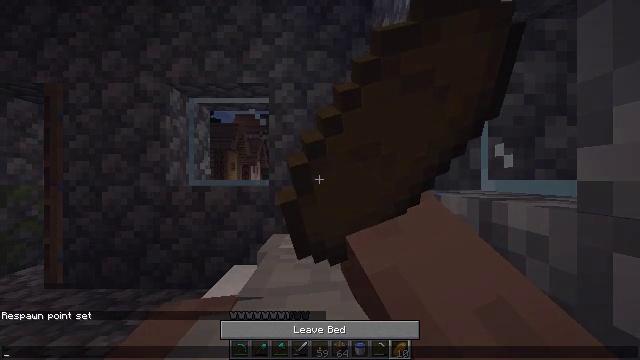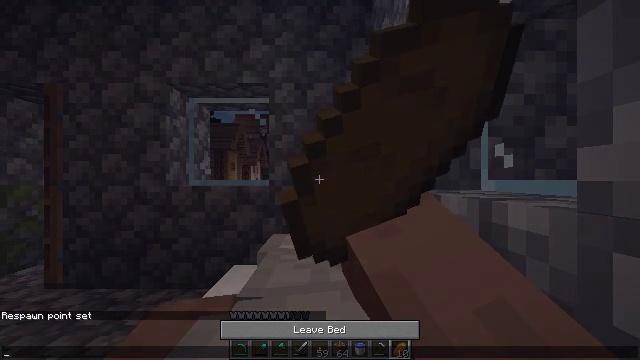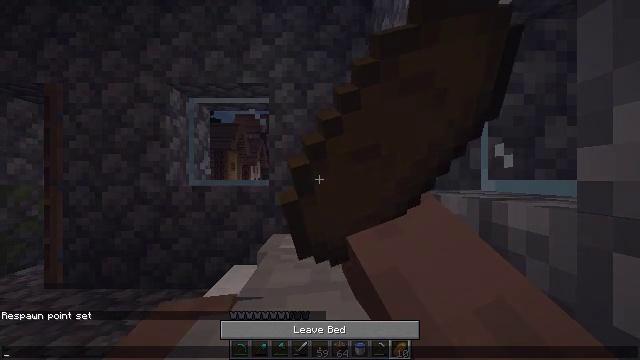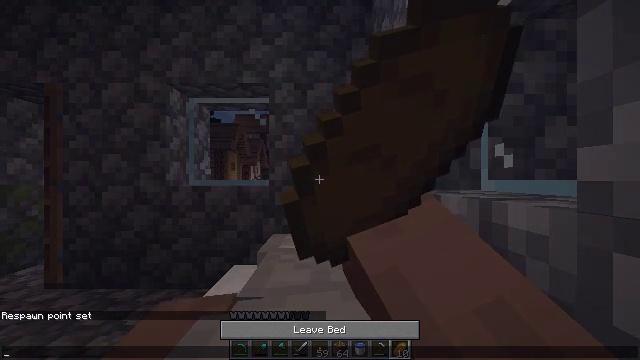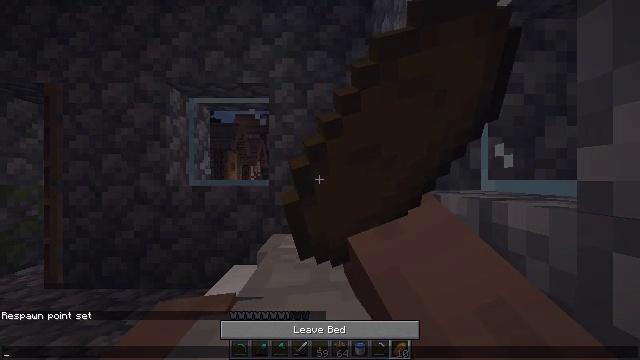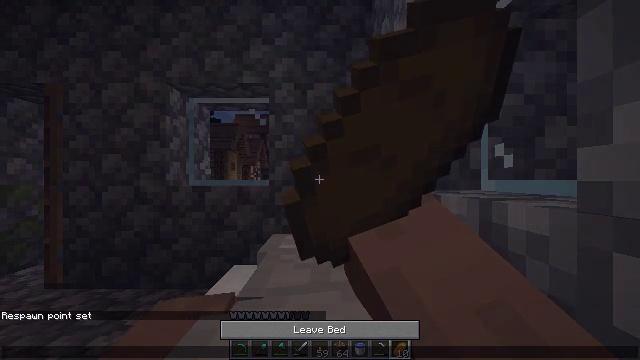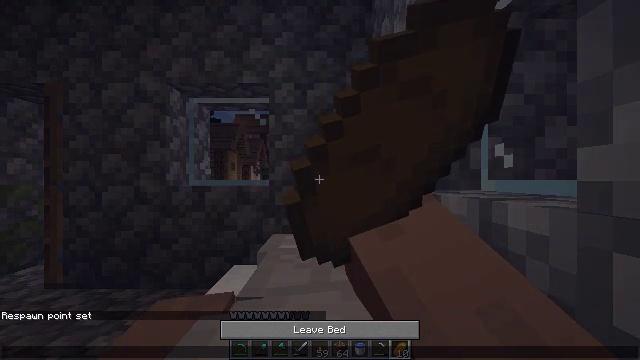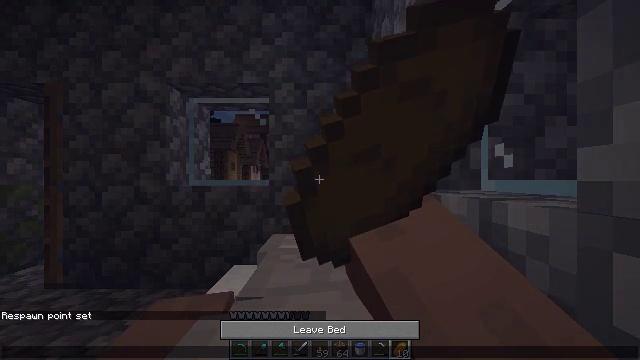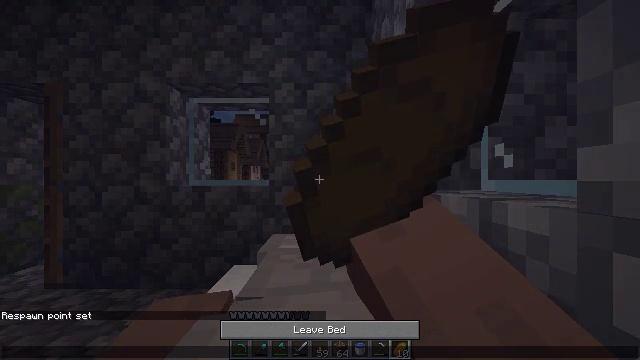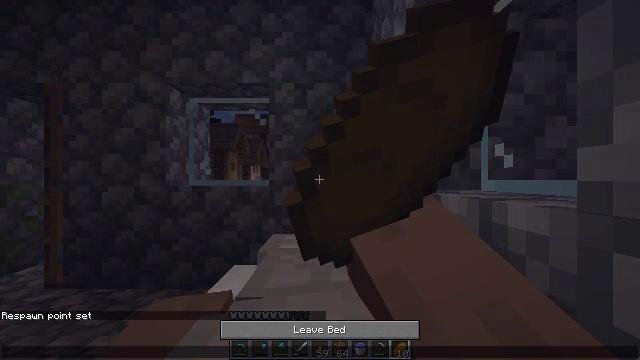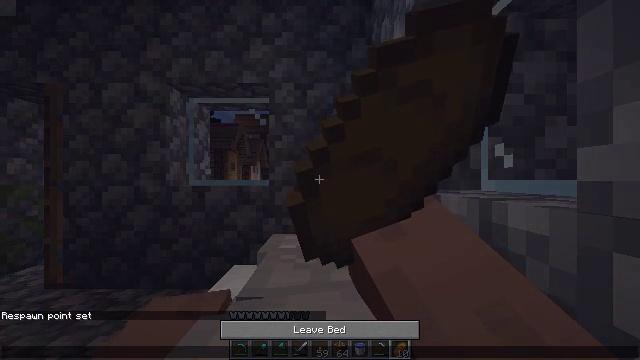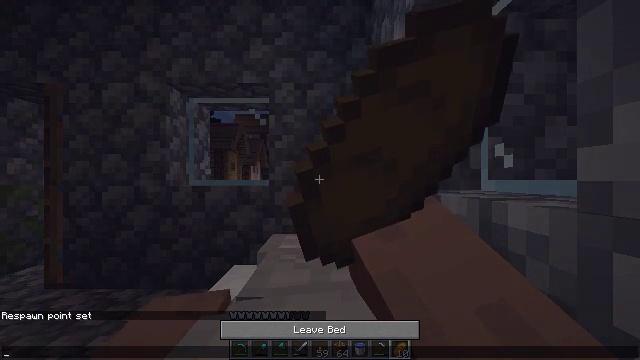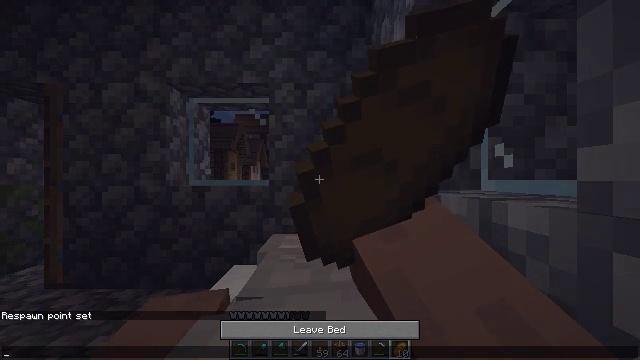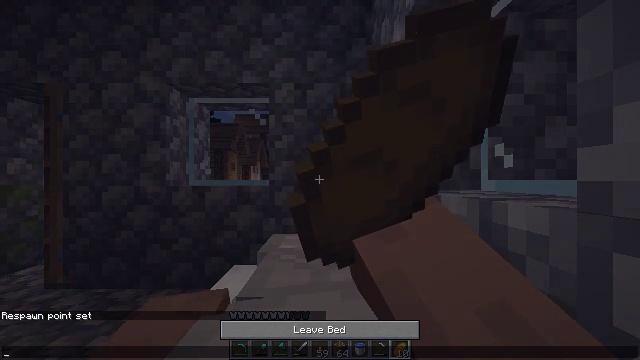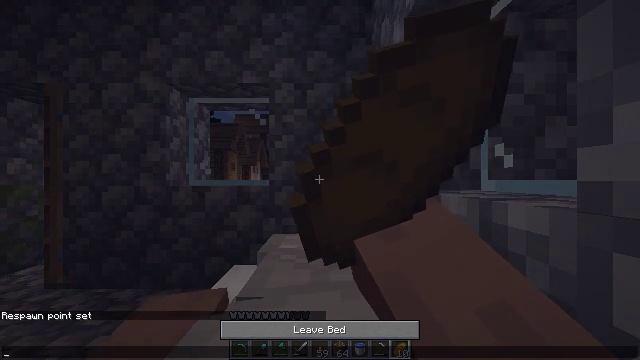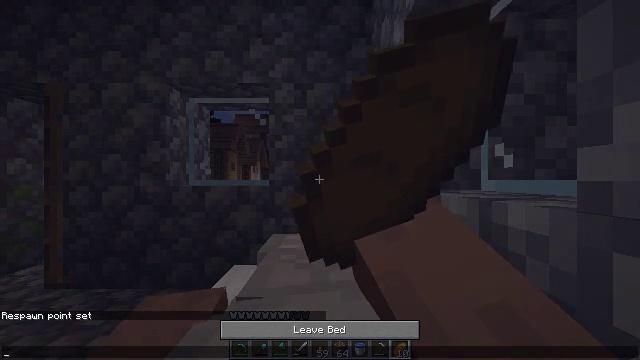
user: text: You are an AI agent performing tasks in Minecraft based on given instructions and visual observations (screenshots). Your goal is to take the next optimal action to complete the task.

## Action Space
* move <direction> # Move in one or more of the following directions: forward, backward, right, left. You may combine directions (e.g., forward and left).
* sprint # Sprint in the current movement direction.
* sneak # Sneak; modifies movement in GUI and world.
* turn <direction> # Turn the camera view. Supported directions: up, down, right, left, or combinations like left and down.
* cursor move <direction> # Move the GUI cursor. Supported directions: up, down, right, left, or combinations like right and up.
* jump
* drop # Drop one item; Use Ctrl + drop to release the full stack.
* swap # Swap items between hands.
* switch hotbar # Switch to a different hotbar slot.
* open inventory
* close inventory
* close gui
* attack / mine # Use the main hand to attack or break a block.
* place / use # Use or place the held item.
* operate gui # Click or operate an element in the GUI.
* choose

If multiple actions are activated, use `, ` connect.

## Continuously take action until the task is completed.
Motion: motion action
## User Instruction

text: Assemble wooden slabs and a bookshelf to create the lectern.
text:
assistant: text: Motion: no_op
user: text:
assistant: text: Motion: no_op
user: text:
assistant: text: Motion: no_op
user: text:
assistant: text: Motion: no_op
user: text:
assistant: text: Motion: no_op
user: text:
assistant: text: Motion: no_op
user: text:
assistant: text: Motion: no_op
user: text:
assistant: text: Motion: no_op
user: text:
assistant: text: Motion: no_op
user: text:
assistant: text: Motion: no_op
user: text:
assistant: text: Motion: no_op
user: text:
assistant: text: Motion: no_op
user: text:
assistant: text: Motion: no_op
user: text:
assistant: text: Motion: no_op
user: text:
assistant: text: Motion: no_op
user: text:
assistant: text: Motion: no_op
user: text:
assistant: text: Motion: no_op
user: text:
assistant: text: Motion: no_op
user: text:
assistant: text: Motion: no_op
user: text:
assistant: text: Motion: no_op
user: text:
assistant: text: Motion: no_op
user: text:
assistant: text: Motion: no_op
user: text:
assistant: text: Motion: no_op
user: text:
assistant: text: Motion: no_op
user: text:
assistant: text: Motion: no_op
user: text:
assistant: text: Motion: no_op
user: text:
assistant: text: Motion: no_op
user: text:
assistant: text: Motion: no_op
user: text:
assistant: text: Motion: no_op
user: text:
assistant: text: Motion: no_op